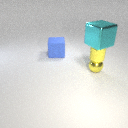
small yellow metal sphere below large cyan metal cube